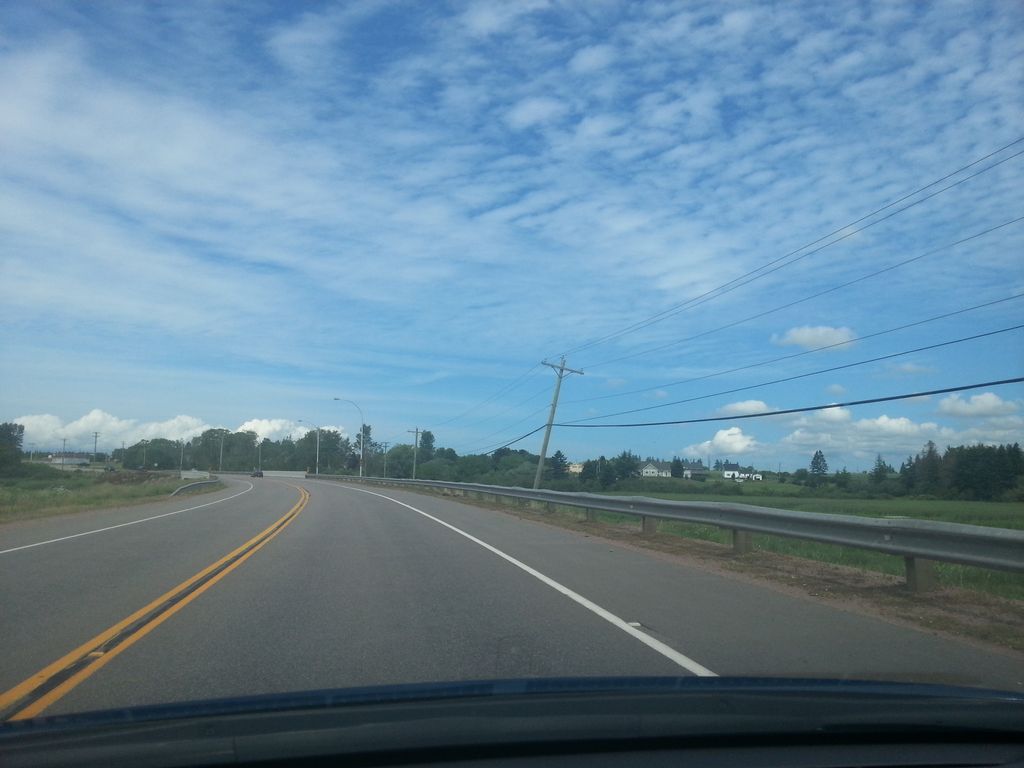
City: charlottetown